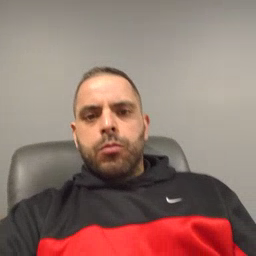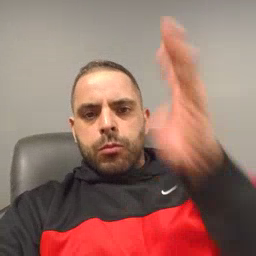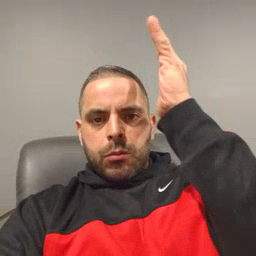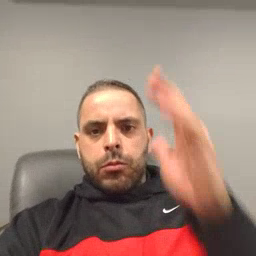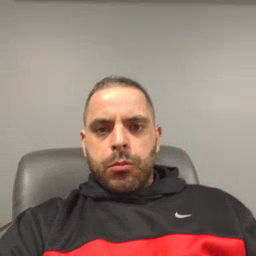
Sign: tree